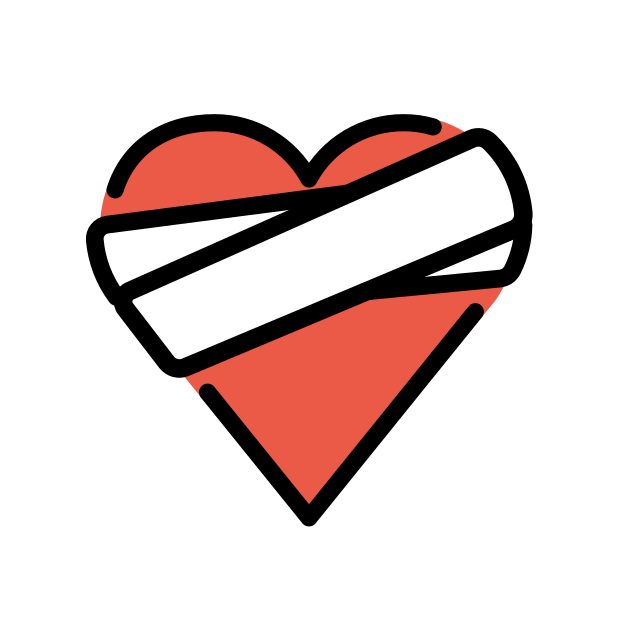
mending heart